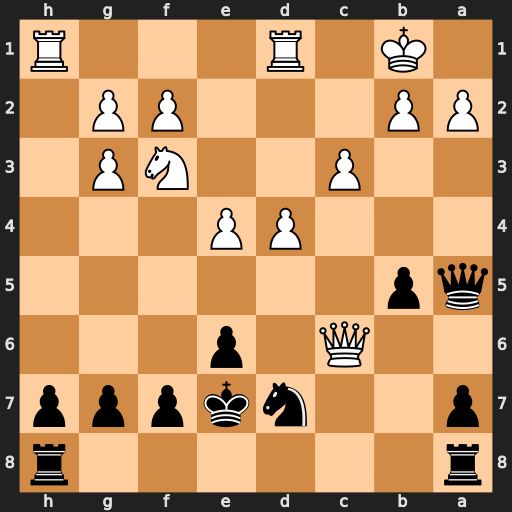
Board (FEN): r6r/p2nkppp/2Q1p3/qp6/3PP3/2P2NP1/PP3PP1/1K1R3R
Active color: b
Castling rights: -
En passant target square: -
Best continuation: Rhc8 Ne5 Nxe5 Qb7+ Nd7